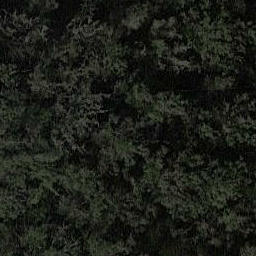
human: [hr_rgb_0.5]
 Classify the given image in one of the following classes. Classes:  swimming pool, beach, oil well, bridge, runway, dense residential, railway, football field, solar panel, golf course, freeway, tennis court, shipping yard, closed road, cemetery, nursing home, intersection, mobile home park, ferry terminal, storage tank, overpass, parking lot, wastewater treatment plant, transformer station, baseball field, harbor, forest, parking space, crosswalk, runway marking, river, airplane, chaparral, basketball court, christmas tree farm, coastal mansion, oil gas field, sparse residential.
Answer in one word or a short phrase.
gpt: forest